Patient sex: M
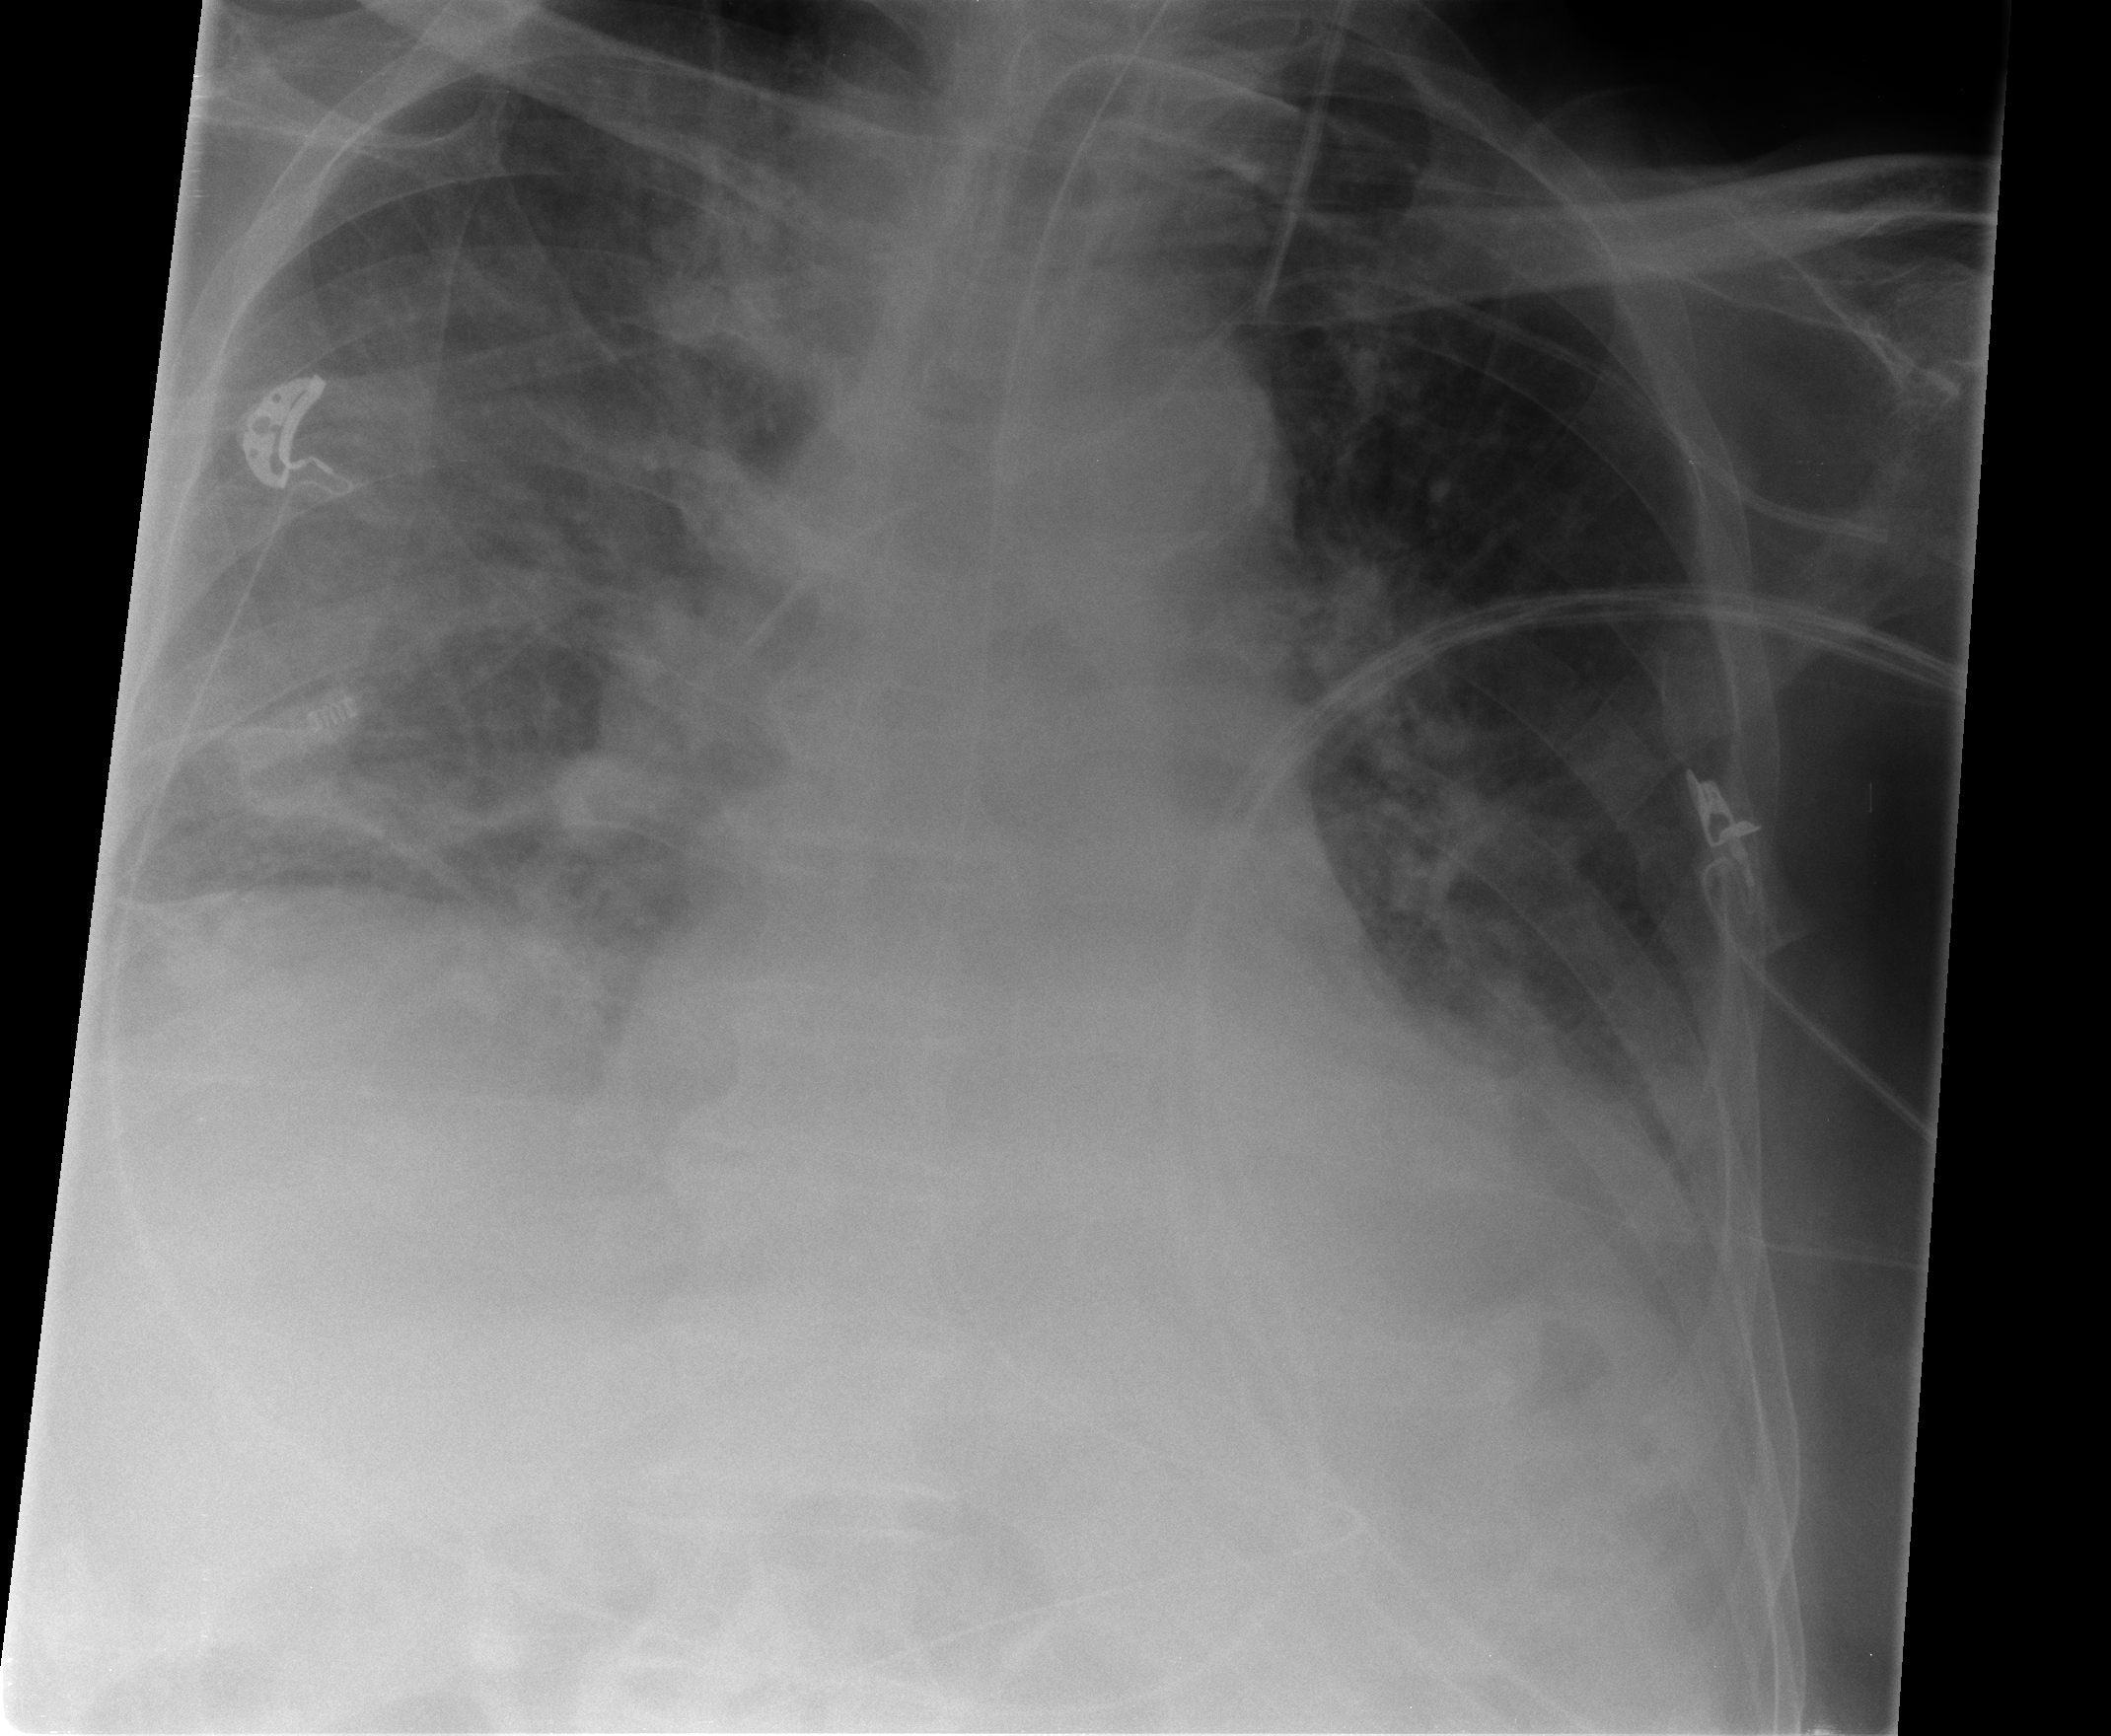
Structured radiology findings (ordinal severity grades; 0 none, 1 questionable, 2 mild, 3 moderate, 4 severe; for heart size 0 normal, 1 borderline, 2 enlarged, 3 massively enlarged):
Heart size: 1
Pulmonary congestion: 1
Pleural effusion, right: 3
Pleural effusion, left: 3
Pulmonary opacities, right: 3
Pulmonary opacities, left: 3
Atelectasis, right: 3
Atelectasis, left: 3